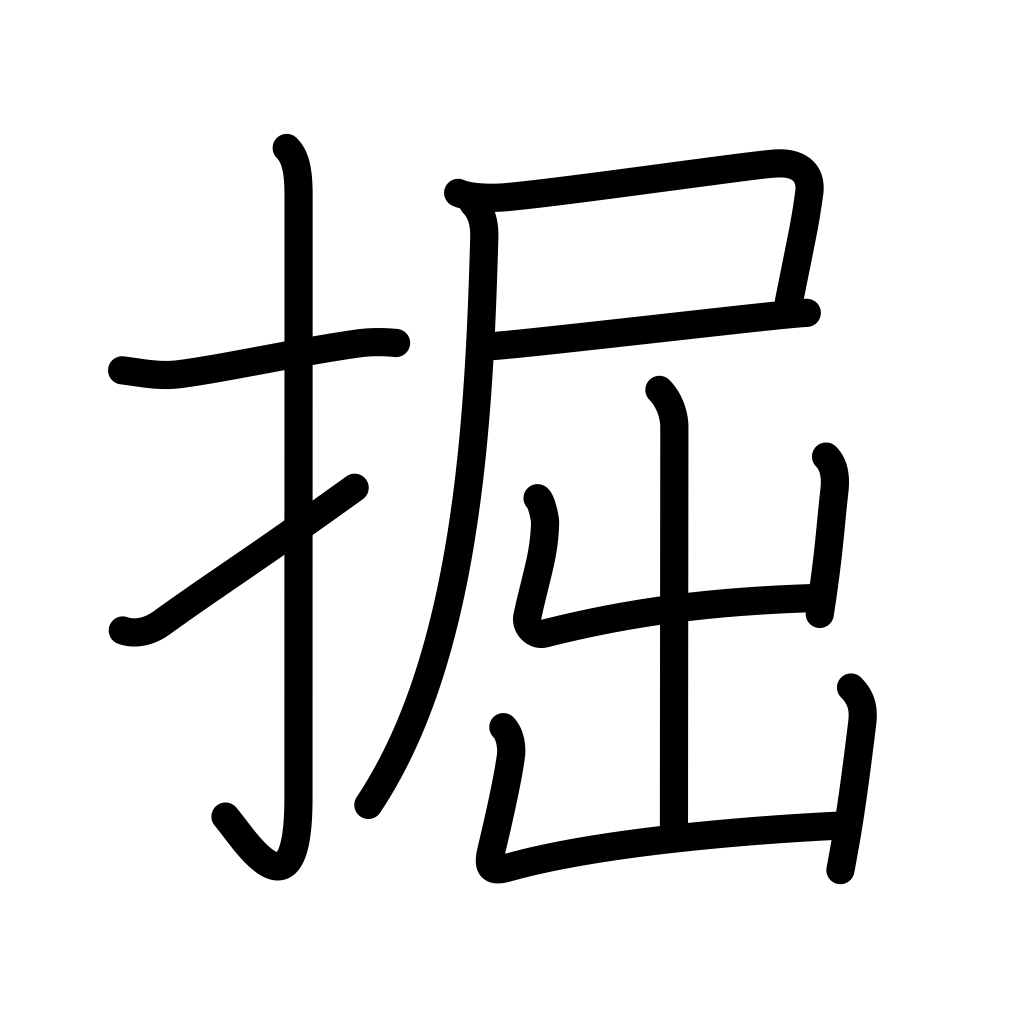
Meaning: dig, delve, excavate